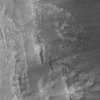
Label: not_dusty